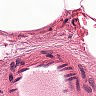
Metastatic tissue present: no